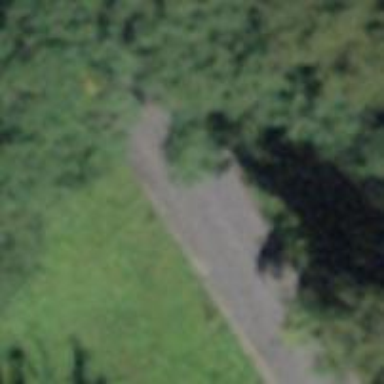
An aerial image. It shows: Agricultural trailer on asphalt tertiary road.